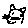
Label: cat